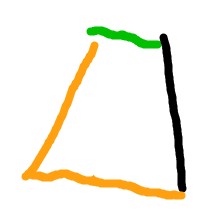
Shape: trapezoid